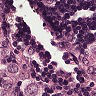
Metastatic tissue present: yes